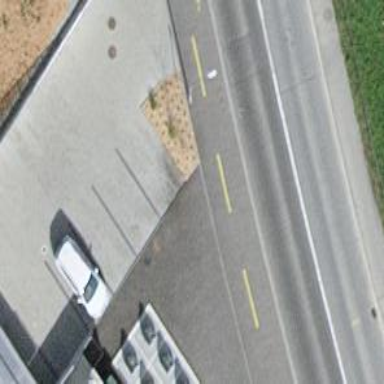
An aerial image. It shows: Asphalt sidewalk alongside asphalt cycleway.